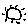
Label: sun